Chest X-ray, PA view. Patient: 49 years old, sex F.
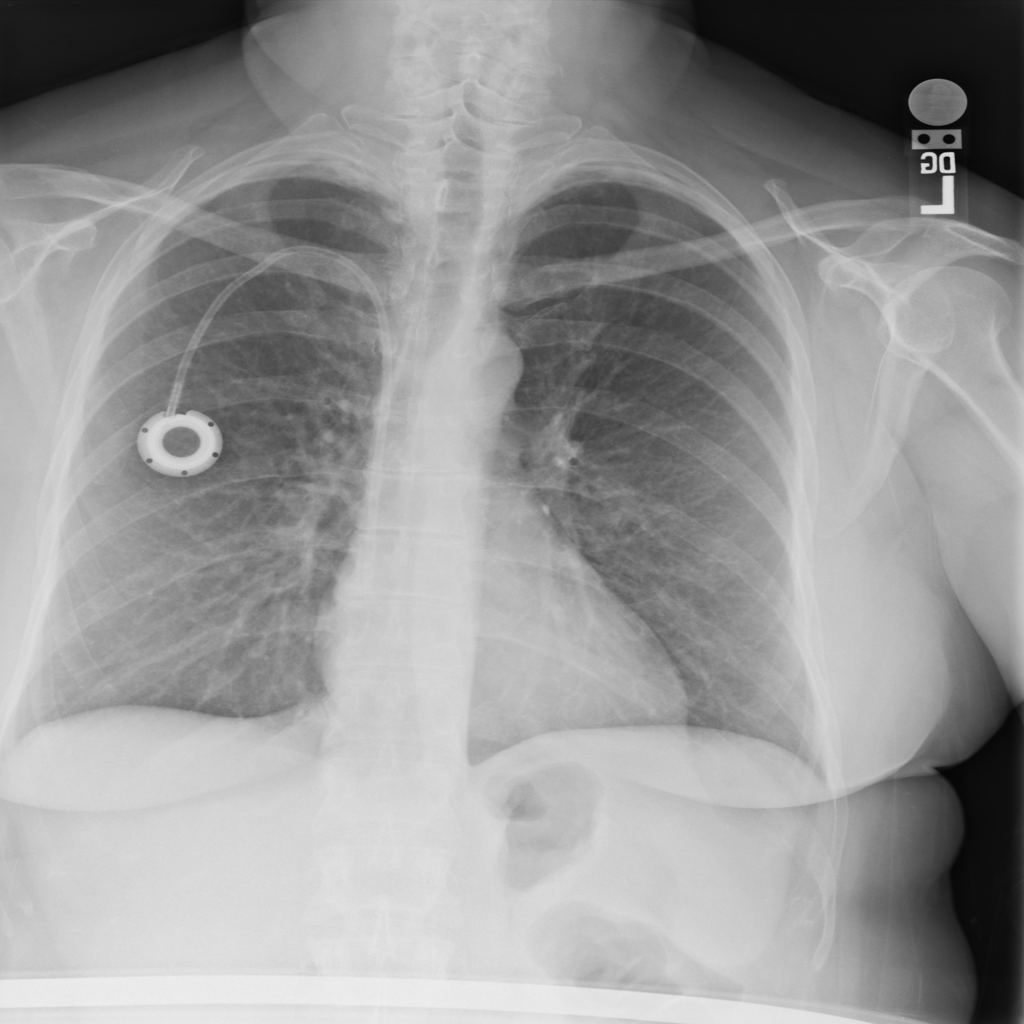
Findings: Pleural_Thickening